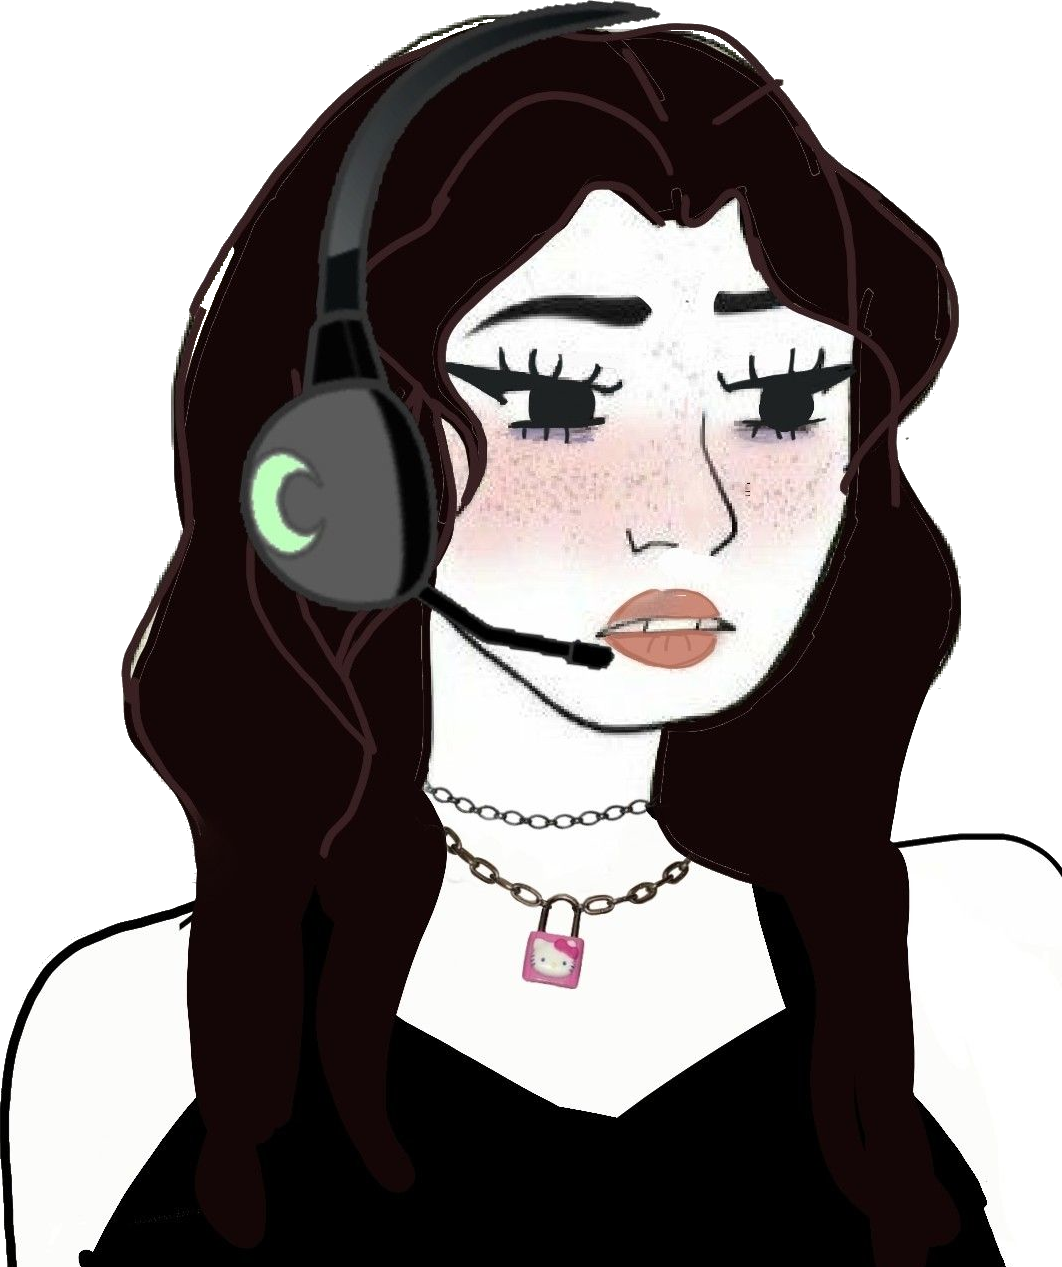
Label: 5_Doomer_Girl